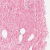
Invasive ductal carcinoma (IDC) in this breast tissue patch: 0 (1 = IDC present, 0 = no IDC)